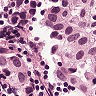
Metastatic tissue present: yes